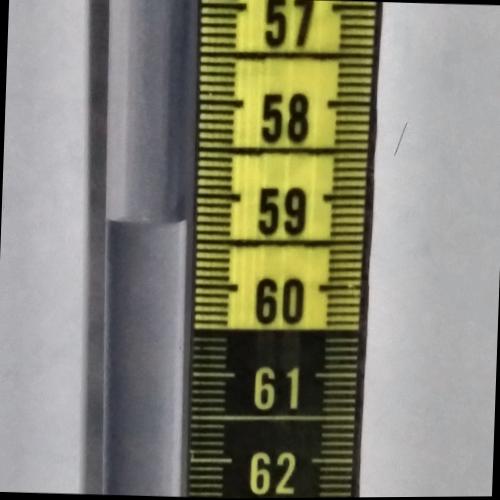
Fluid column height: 59.3 cm